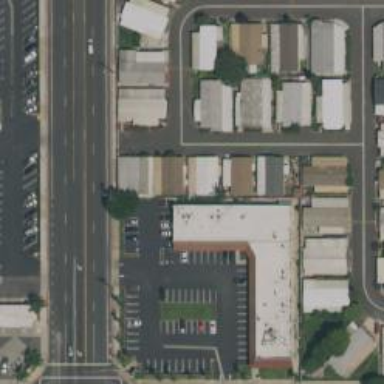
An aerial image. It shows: Commercial building.